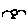
Label: bird